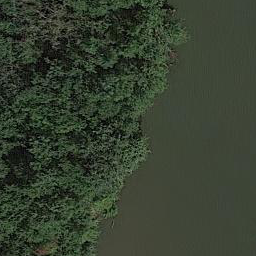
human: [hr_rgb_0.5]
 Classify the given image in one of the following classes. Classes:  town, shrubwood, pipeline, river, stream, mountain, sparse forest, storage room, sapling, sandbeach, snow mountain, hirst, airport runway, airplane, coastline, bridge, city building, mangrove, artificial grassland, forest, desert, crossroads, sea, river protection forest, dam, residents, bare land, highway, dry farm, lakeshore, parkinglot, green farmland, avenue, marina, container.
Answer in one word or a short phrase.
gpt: river protection forest